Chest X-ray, AP view. Patient: 9 years old, sex M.
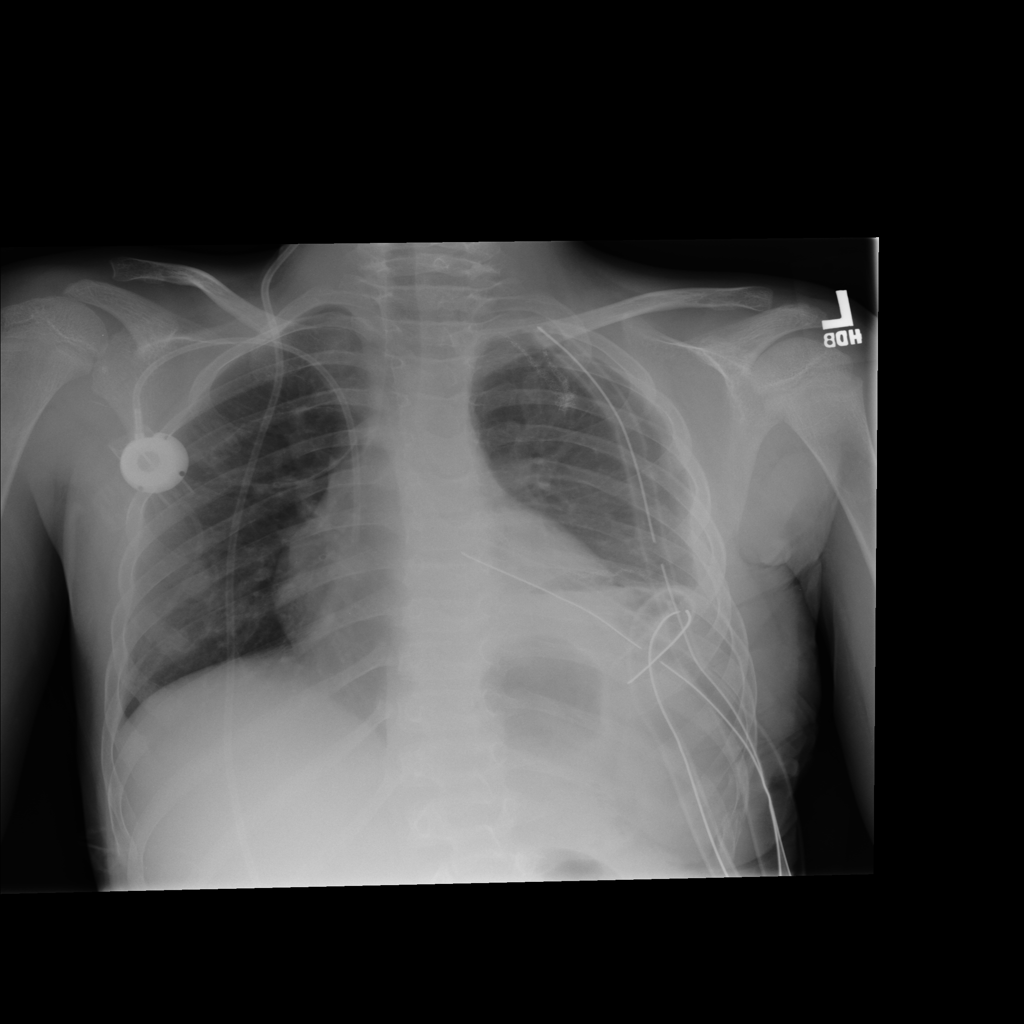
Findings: No Finding